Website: home-depot
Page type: delivery-shipping
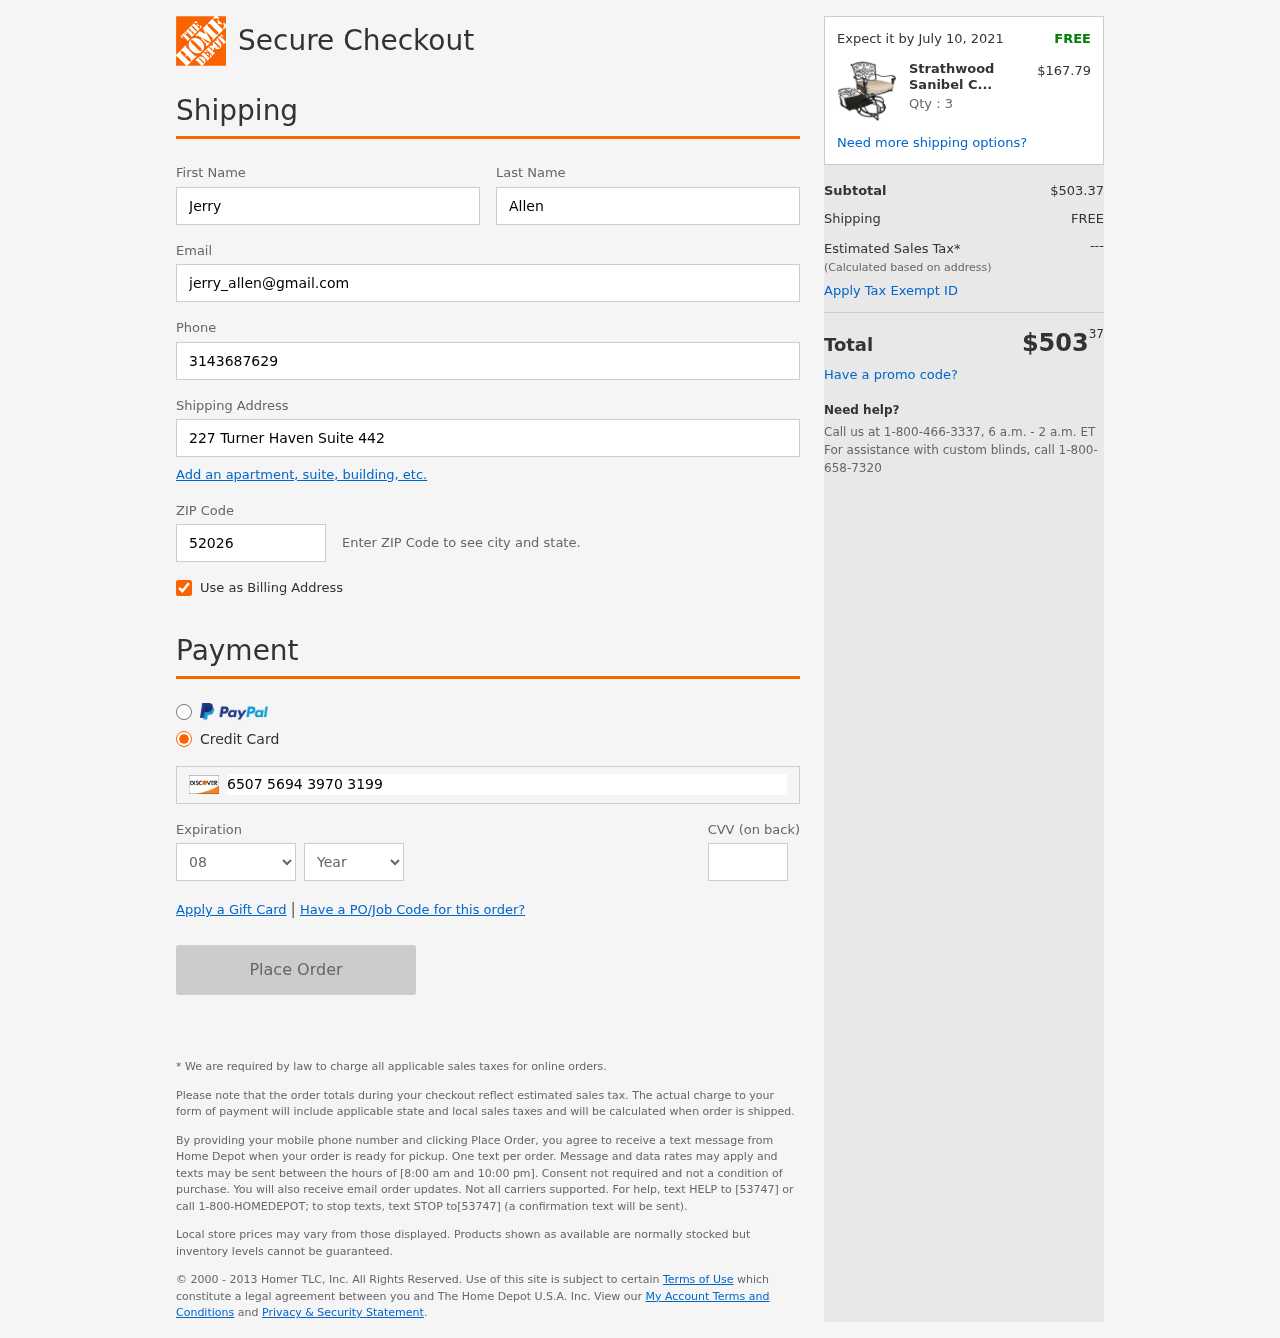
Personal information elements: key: PII_CARD_CVV
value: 544
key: PII_CARD_EXPIRY_MONTH
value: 08
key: PII_CARD_EXPIRY_YEAR
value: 28
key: PII_CARD_NUMBER
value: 6507 5694 3970 3199
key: PII_EMAIL
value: jerry_allen@gmail.com
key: PII_FIRSTNAME
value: Jerry
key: PII_LASTNAME
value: Allen
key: PII_PHONE
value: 3143687629
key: PII_POSTCODE
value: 52026
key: PII_STREET
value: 227 Turner Haven Suite 442
Product elements: key: PRODUCT1_NAME
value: Strathwood Sanibel Cast Aluminum Balcony Chair with Cushion, Set of 2
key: PRODUCT1_PRICE
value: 167.79
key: PRODUCT1_QUANTITY
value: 3
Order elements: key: ORDER_DELIVERY_DATE
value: Expect it by July 10, 2021
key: ORDER_SUBTOTAL
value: $503.37
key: ORDER_SHIPPING_COST
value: FREE
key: ORDER_TOTAL
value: $50337